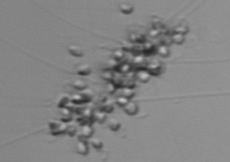
Label: Chaetoceros_didymus_TAG_external_flagellate